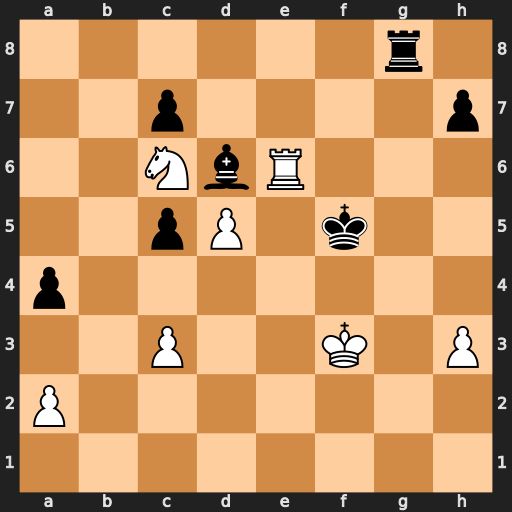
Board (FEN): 6r1/2p4p/2NbR3/2pP1k2/p7/2P2K1P/P7/8
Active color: w
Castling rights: -
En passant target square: -
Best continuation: Rxd6 cxd6 Ne7+ Ke5 Nxg8